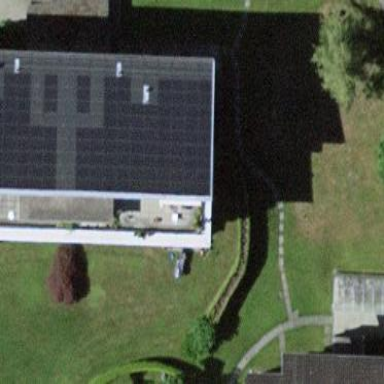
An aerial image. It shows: Solar power generator.